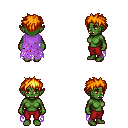
a pixel art fantasy rpg character, female body template, orc, green skin, maroon tattered cape, red pants, light blonde bedhead hairstyle, four views (front, back, left, right), 2x2 character sprite sheet, small pixel art, hard edges, no anti-aliasing